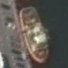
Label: civil